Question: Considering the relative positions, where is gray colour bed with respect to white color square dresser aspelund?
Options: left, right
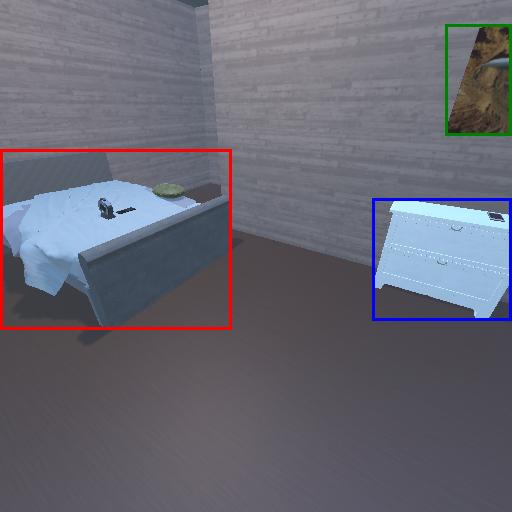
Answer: left